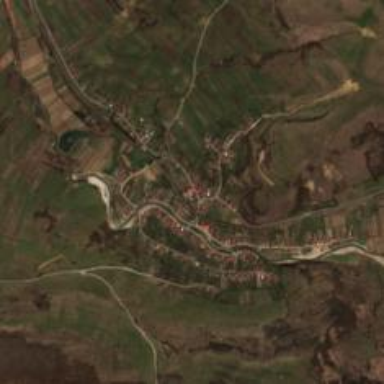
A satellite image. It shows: Village.